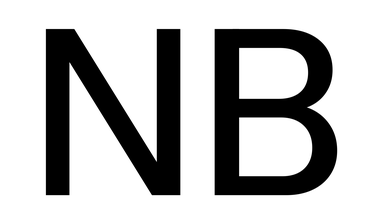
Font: InstrumentSans_Medium